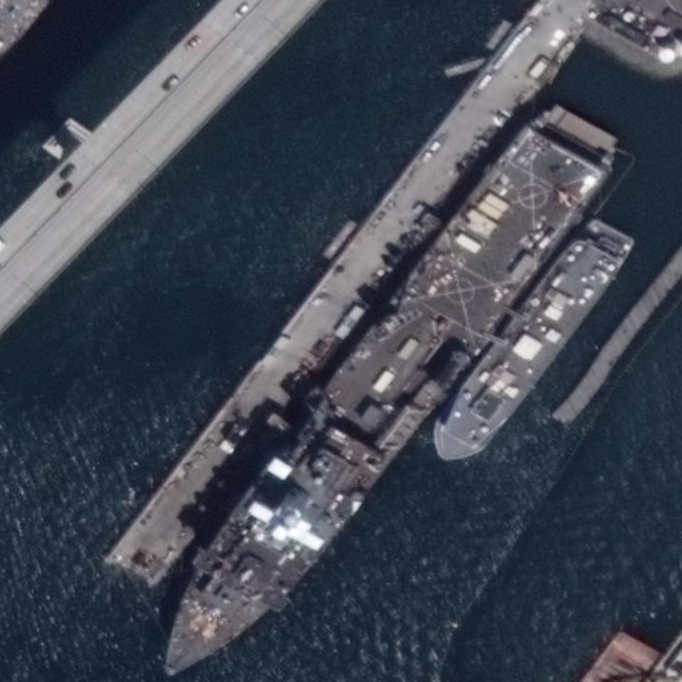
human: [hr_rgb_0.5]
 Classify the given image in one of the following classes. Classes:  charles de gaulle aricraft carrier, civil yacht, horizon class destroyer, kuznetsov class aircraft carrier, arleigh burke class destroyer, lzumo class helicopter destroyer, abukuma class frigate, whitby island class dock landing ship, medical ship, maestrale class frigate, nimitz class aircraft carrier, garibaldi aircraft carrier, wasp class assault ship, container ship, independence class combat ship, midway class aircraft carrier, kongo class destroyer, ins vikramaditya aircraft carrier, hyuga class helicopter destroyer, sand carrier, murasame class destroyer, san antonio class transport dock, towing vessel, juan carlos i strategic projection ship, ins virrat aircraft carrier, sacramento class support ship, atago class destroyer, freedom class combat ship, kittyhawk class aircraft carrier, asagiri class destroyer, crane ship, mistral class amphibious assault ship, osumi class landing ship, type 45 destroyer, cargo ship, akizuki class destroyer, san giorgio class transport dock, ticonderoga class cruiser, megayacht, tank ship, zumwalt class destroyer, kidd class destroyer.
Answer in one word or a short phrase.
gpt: Whitby Island class dock landing ship